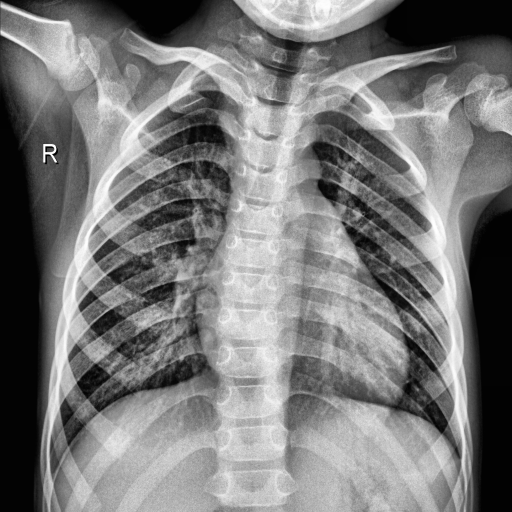
Finding: NORMAL